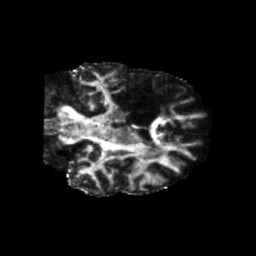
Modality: FA
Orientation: coronal
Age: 46
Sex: female
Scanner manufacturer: siemens
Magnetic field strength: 3 T
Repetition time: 5.25 s
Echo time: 0.08 s